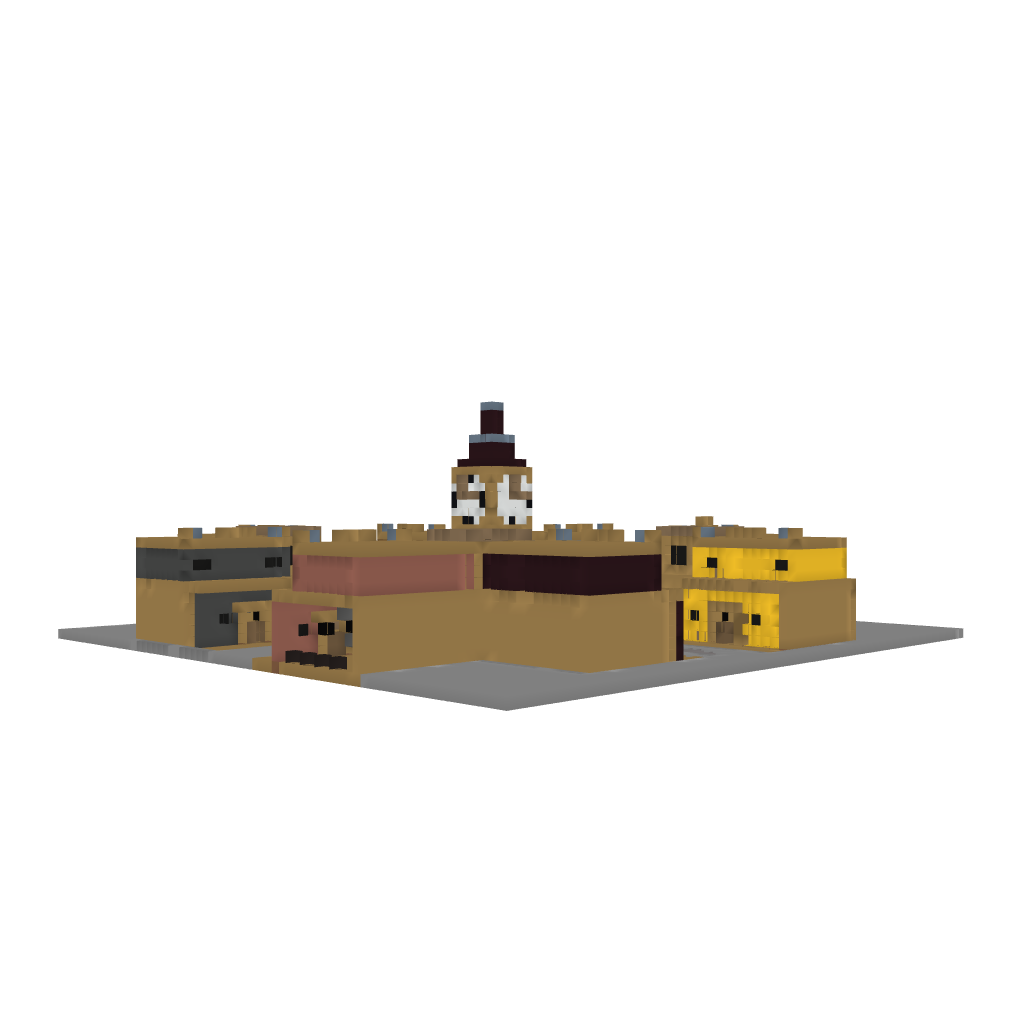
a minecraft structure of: Wild West Crossroad